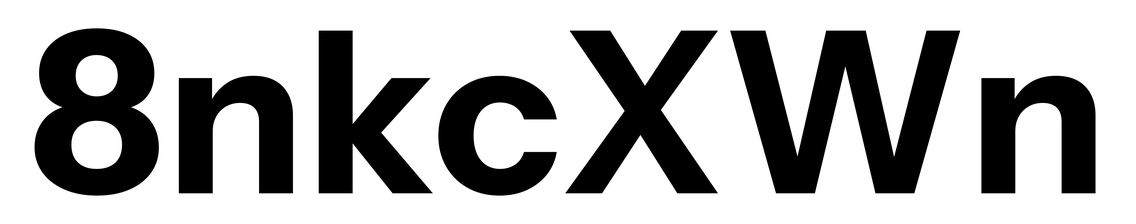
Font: InstrumentSans_Bold